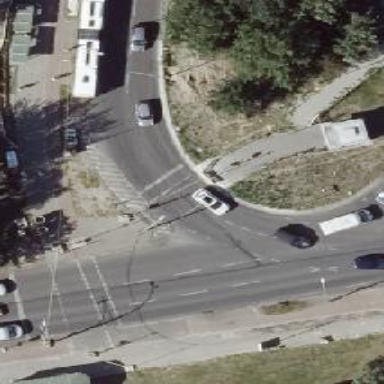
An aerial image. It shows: Road with traffic signals.